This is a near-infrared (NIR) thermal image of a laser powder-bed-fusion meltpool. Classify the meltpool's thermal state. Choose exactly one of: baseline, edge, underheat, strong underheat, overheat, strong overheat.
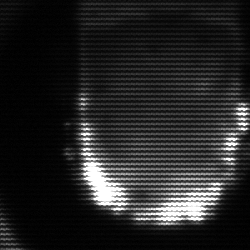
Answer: baseline